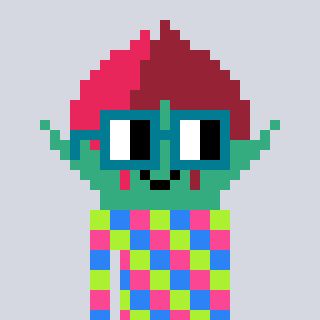
a pixel art character with square dark green glasses, a rosebud-shaped head and a peachy-colored body on a cool background